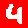
Digit: 4